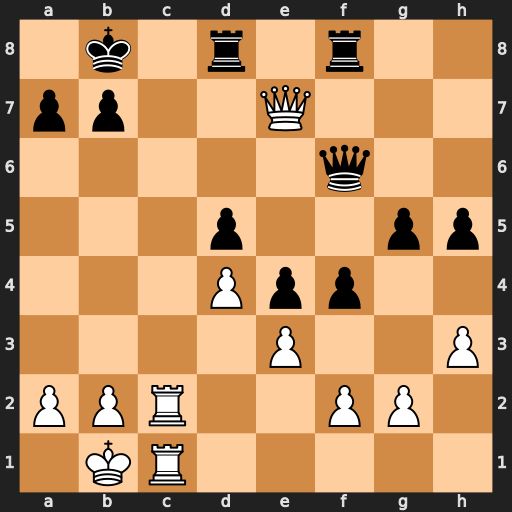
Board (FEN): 1k1r1r2/pp2Q3/5q2/3p2pp/3Ppp2/4P2P/PPR2PP1/1KR5
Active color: w
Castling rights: -
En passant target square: -
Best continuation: Qc7+ Ka8 Qc8+ Rxc8 Rxc8+ Rxc8 Rxc8#